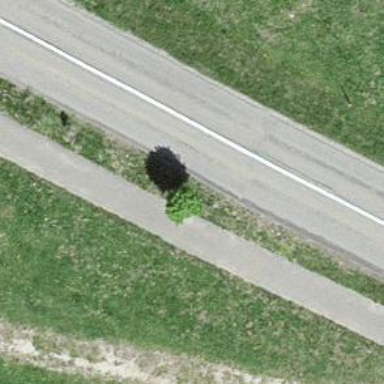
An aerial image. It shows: Beautiful tree in nature.